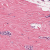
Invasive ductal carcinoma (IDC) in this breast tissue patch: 0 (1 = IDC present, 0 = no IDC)